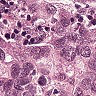
Metastatic tissue present: yes